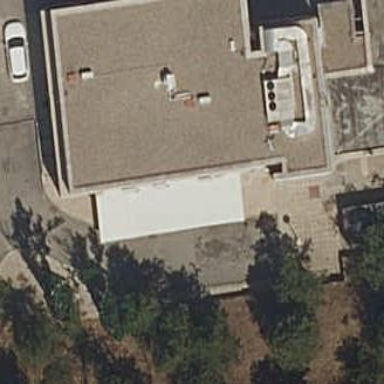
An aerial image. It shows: Part of building is shown in the image.